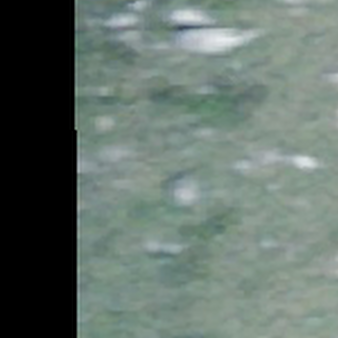
Label: other